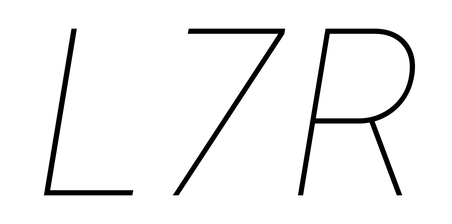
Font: Inter-Italic_Thin_Italic